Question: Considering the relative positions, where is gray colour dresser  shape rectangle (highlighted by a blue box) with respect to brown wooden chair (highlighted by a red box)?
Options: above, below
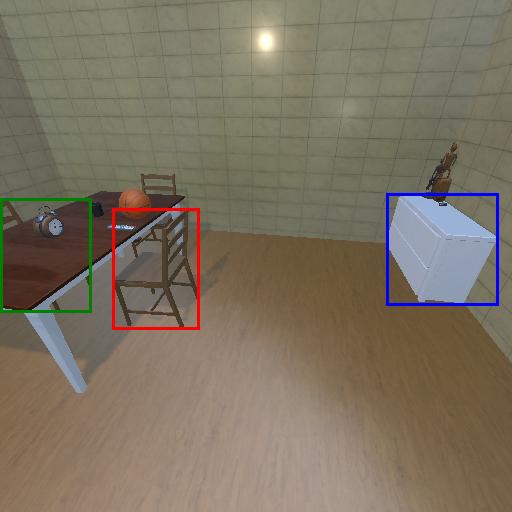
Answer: above